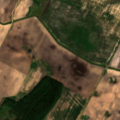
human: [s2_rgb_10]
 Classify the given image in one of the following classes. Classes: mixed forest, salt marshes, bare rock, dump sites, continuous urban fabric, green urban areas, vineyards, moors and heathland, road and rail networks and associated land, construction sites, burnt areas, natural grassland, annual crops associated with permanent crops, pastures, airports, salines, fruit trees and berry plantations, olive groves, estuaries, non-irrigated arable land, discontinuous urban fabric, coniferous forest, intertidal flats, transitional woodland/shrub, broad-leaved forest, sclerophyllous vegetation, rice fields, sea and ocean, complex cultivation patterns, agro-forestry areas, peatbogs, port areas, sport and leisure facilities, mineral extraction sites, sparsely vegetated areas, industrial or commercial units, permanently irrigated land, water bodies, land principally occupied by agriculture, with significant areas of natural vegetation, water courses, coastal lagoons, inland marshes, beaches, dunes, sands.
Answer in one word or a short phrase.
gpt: non-irrigated arable land, mixed forest